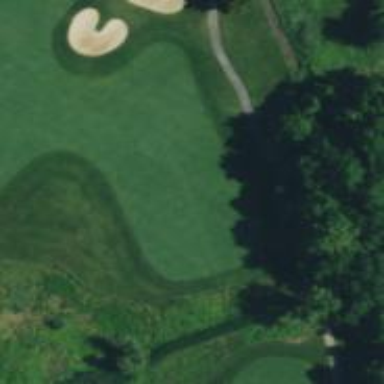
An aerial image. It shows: View of golf hole.